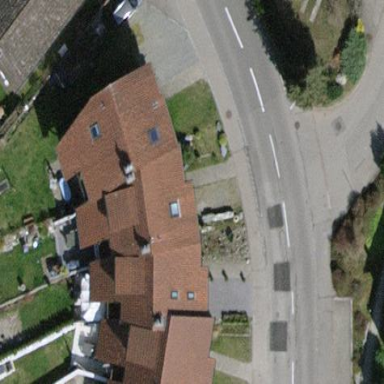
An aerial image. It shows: Terrace building.